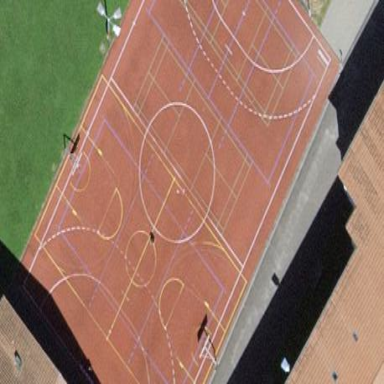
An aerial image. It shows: Basketball court on pitch.